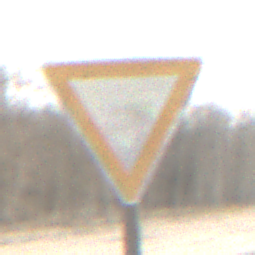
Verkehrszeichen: VorfahrtGewaehren
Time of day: MorningAfternoon
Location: Outdoor (Nature)
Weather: PartlyCloudy
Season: Winter
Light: Natural